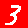
Digit: 3